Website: macys
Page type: billing-address
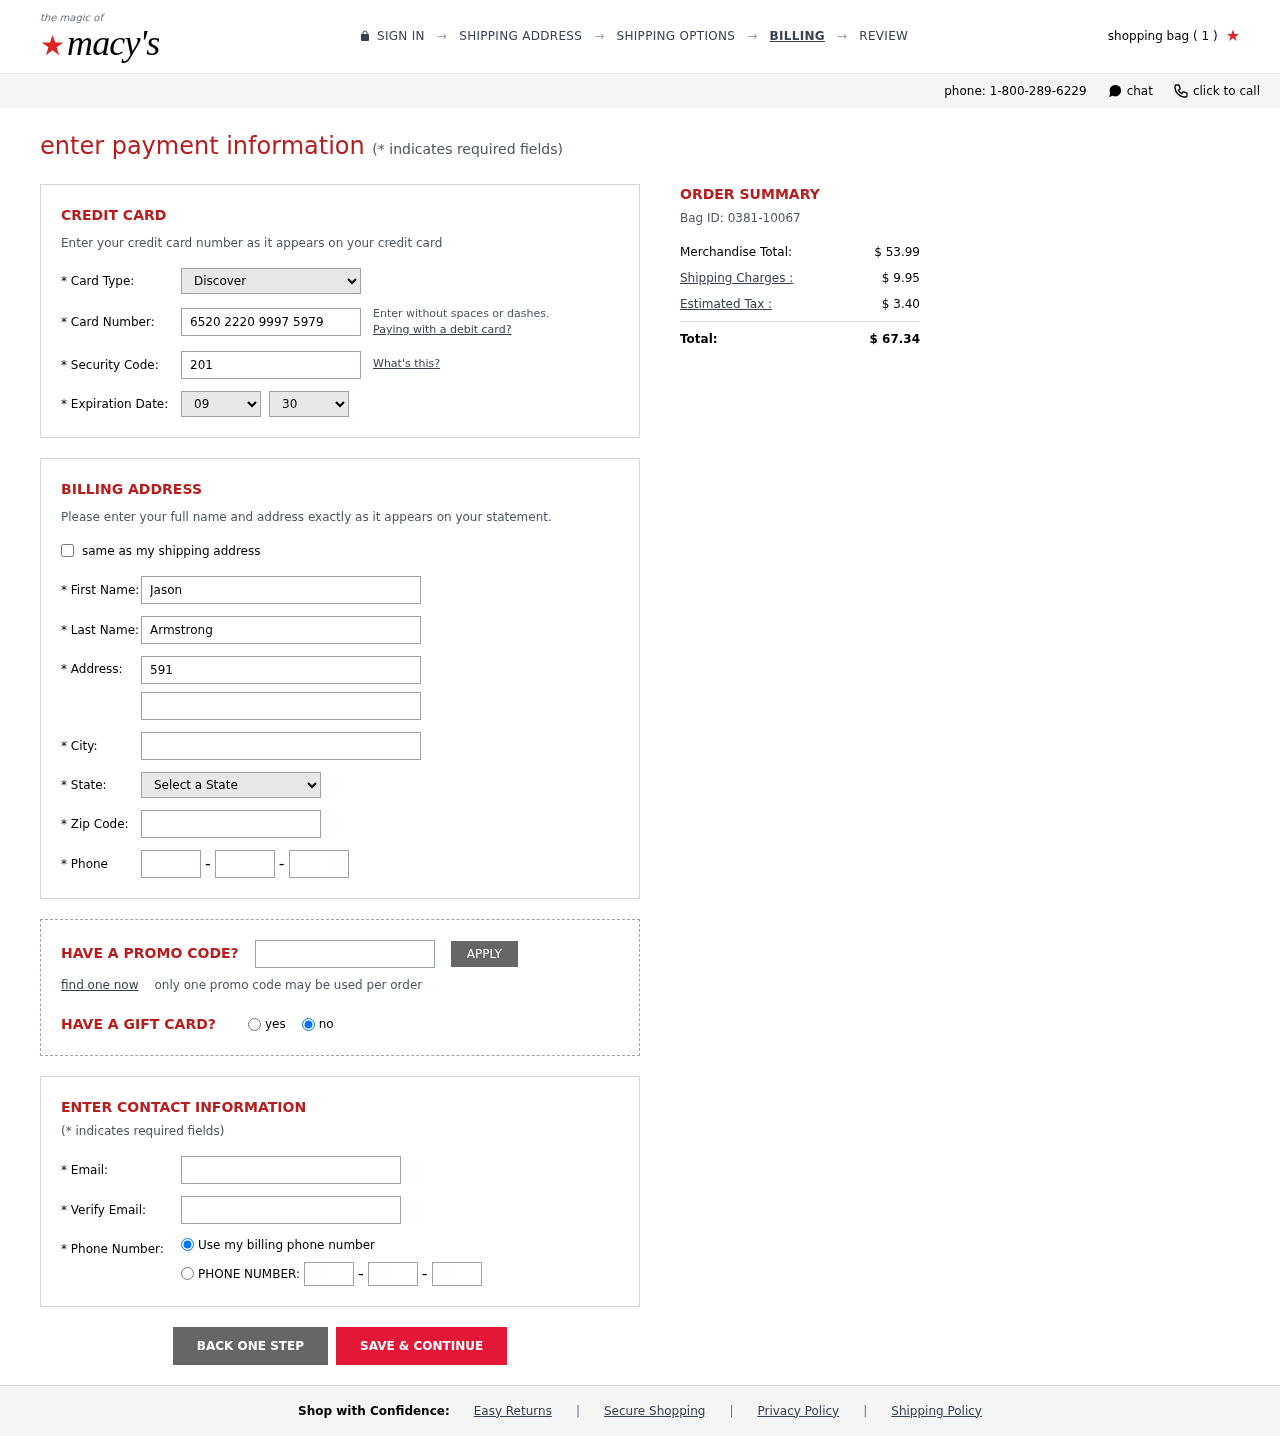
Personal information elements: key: PII_CARD_CVV
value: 201
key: PII_CARD_EXPIRY_MONTH
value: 09
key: PII_CARD_EXPIRY_YEAR
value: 30
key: PII_CARD_NUMBER
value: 6520 2220 9997 5979
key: PII_CARD_TYPE
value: Discover
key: PII_CITY
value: Mitchellstad
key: PII_EMAIL
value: jasonarmstrong@hotmail.com
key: PII_FIRSTNAME
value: Jason
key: PII_LASTNAME
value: Armstrong
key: PII_PHONE_AREA
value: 595
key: PII_PHONE_PREFIX
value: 530
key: PII_PHONE_SUFFIX
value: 0111
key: PII_POSTCODE
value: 84295
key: PII_STATE_ABBR
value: PR
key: PII_STREET
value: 591 Laura Drive
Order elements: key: ORDER_NUM_ITEMS
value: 1
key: ORDER_ID
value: Bag ID: 0381-10067
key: ORDER_SUBTOTAL
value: $ 53.99
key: ORDER_SHIPPING_COST
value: $ 9.95
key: ORDER_TAX
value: $ 3.40
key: ORDER_TOTAL
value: $ 67.34